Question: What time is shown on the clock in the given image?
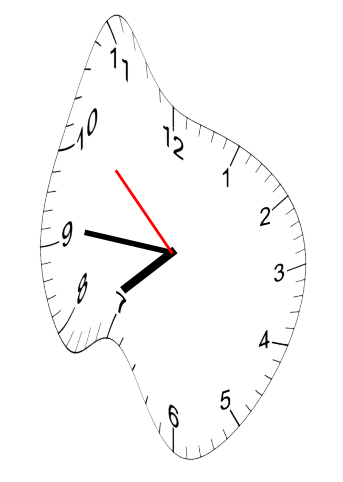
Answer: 07:45:52